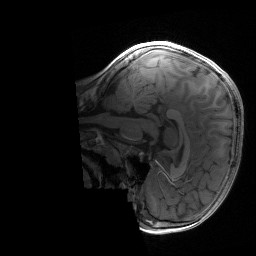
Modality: T1w
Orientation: sagittal
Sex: male
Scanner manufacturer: siemens
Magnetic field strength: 3 T
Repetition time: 1.9 s
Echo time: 0.00243 s